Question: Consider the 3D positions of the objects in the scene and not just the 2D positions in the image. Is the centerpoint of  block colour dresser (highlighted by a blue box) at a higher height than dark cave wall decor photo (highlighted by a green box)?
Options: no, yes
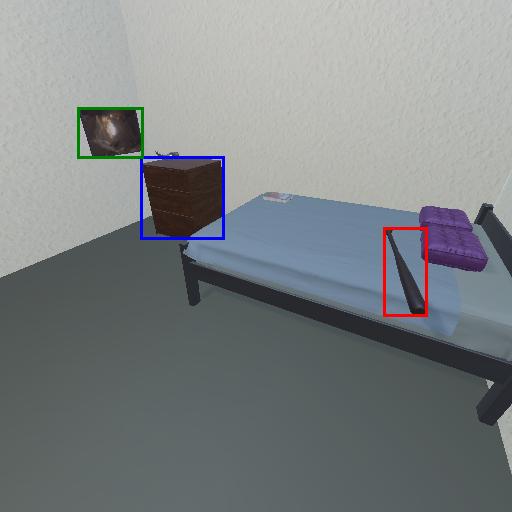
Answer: no